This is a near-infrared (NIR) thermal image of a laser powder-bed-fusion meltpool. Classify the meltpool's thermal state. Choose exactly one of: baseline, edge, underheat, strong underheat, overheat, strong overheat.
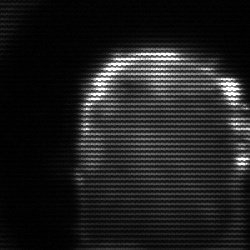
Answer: baseline